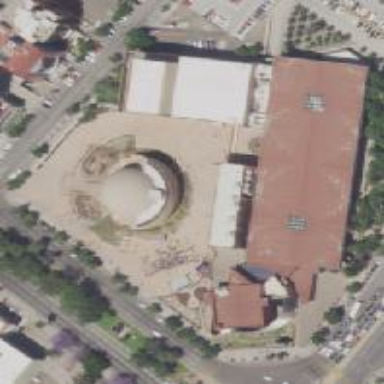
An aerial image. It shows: Cinema.